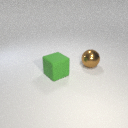
large brown metal sphere behind large green rubber cube